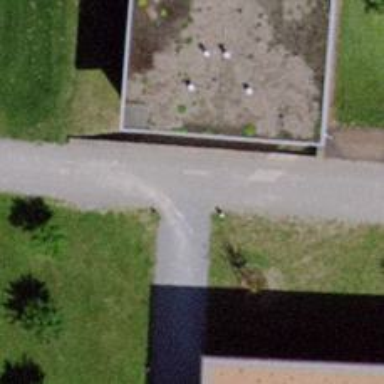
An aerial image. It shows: Unpaved footway.